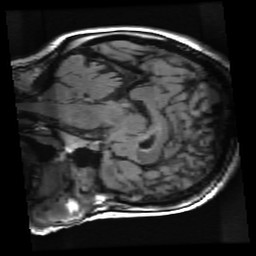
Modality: FLAIR
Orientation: sagittal
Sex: female
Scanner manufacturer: ge
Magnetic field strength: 3 T
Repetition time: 9 s
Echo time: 0.1216 s